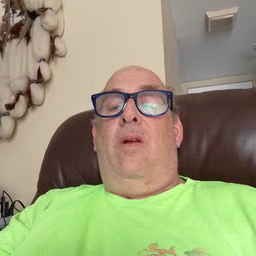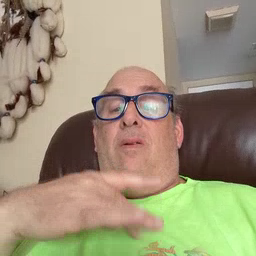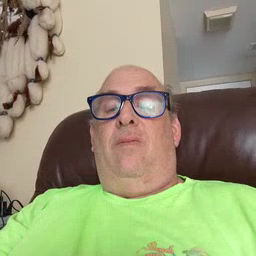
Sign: like